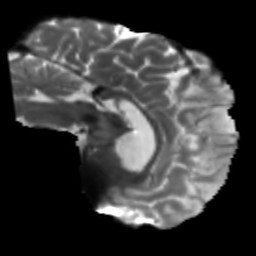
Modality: T2w
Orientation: sagittal
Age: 41
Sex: male
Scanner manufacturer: siemens
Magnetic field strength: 3 T
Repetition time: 5.25 s
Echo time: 0.08 s